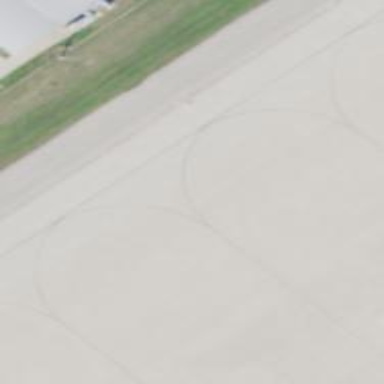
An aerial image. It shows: Image of taxiway at airport.